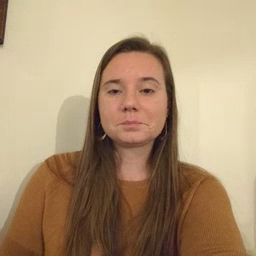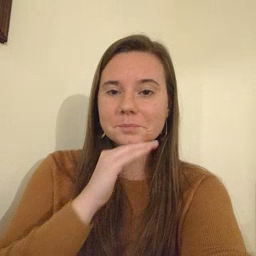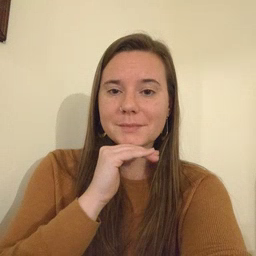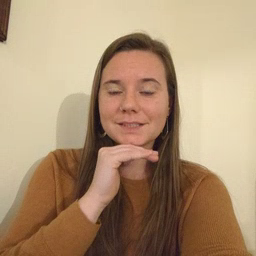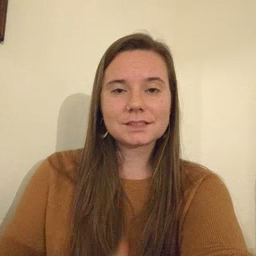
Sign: pig